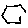
Label: hexagon